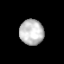
Tissue: lung
Cell type: Epithelial cells
Senescence score: 0.1986
Nuclear area (px): 597
Mean DAPI intensity: 193.075